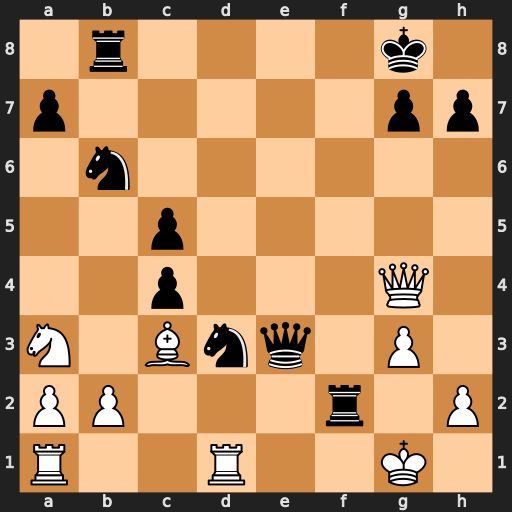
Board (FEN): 1r4k1/p5pp/1n6/2p5/2p3Q1/N1Bnq1P1/PP3r1P/R2R2K1
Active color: w
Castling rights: -
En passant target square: -
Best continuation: Qxg7#